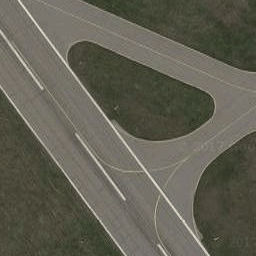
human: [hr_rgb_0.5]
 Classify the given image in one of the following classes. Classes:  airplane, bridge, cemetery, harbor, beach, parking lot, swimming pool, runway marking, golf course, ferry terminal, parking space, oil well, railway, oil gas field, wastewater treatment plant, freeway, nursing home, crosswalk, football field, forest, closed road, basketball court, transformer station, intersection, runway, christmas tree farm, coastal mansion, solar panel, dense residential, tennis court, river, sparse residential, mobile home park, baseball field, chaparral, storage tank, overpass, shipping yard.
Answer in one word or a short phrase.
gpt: runway